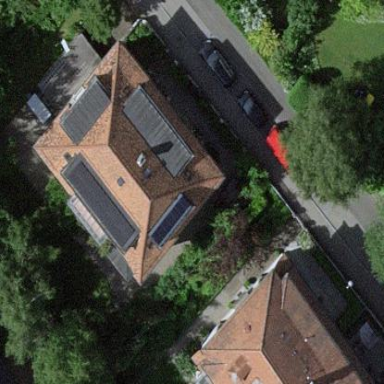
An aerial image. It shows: Hipped roof on apartment building.